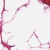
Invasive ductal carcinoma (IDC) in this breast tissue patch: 0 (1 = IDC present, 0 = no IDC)